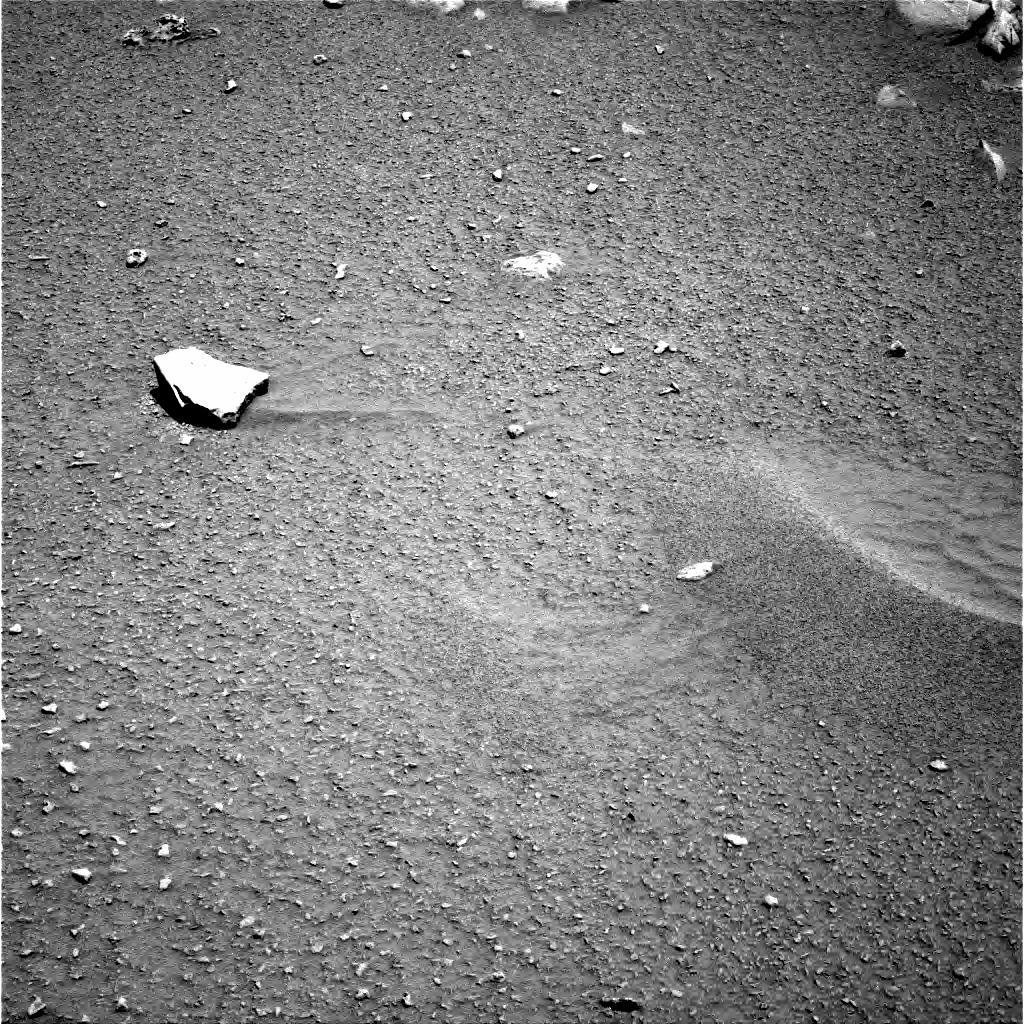
Terrain classes present: Gravel / Sand / Soil, Rock, Shadow